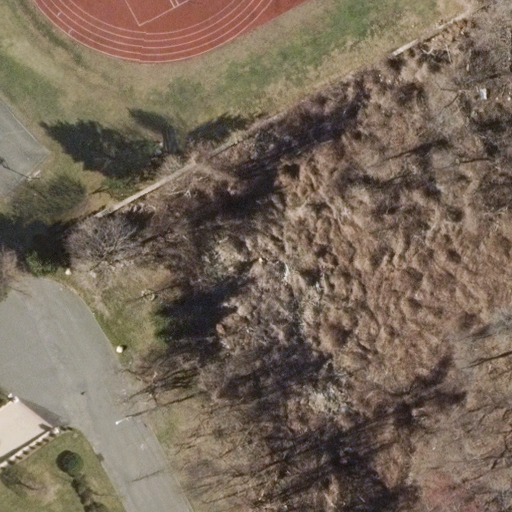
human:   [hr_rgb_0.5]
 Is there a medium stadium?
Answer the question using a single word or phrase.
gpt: no

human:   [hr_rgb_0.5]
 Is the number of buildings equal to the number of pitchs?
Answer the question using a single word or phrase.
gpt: no

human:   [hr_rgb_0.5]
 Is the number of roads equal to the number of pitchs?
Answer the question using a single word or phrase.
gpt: yes

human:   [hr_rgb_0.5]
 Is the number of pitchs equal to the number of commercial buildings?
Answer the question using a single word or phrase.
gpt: no

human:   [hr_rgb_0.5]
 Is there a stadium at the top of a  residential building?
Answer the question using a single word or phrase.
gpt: no

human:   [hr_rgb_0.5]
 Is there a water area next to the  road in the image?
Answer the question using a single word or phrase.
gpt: no

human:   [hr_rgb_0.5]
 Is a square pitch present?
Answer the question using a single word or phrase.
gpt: no

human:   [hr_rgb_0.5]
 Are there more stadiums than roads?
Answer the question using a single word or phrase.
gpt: no

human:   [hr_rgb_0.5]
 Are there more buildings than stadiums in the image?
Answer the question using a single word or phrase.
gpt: no

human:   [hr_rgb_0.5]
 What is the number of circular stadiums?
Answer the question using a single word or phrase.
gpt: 0

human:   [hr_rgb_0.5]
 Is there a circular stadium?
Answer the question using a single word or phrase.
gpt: no

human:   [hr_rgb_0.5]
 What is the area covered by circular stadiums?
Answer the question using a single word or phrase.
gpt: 0m2

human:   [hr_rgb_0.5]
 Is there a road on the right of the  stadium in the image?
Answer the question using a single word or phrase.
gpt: no

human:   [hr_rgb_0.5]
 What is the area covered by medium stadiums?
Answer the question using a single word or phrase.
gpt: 0m2

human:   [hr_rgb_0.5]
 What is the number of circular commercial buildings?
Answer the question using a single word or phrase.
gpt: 0

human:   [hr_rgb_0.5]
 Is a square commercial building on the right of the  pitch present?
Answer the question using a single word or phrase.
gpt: no

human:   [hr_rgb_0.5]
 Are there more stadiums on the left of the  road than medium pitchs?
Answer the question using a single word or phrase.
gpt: no

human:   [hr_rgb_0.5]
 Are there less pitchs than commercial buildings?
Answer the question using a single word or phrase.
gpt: no

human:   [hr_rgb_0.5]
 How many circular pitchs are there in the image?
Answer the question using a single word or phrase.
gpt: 0

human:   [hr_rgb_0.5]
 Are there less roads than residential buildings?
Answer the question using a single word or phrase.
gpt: no

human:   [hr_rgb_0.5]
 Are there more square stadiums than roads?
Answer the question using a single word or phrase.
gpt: no

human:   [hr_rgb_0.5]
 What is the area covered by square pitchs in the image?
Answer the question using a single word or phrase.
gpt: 0m2

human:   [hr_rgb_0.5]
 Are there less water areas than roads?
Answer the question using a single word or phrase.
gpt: yes

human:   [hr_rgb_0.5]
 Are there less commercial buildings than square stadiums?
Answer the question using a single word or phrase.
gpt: no

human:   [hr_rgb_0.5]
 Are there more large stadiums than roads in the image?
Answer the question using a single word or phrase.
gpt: no

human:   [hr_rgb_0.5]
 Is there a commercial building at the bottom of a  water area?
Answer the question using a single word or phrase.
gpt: no

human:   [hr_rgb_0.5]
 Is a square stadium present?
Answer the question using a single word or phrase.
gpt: no

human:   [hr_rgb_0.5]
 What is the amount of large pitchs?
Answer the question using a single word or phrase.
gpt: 0

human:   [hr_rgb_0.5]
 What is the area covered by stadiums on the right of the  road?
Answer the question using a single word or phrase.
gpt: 0m2

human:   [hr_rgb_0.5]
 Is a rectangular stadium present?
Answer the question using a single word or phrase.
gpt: yes

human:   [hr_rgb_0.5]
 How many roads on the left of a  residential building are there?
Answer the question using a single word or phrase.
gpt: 0

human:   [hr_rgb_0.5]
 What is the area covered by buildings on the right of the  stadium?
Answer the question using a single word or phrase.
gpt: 0m2

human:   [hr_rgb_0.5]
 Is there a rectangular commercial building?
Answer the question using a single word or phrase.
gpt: no

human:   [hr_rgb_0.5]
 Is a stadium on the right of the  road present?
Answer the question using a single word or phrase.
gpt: no

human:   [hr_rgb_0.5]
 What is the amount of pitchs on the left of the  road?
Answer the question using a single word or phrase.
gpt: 1

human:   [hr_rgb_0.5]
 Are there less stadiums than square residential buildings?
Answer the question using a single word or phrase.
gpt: no